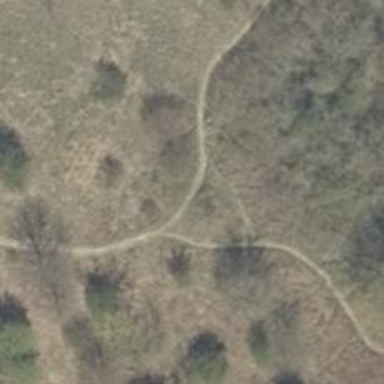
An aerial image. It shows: Path covered in grass.